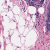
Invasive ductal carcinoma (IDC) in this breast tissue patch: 0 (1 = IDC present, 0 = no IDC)